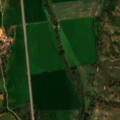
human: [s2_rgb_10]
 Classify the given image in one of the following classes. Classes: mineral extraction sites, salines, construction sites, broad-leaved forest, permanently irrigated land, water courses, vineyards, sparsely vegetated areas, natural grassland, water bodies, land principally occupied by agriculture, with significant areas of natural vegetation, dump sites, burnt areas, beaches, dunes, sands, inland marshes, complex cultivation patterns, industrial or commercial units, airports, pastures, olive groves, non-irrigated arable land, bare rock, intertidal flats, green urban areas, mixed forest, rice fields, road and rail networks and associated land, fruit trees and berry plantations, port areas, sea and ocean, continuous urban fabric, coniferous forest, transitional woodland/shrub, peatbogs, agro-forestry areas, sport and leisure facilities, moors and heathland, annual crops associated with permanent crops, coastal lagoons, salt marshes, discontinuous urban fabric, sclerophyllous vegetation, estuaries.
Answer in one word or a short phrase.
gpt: non-irrigated arable land, permanently irrigated land, pastures, transitional woodland/shrub